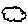
Label: cloud